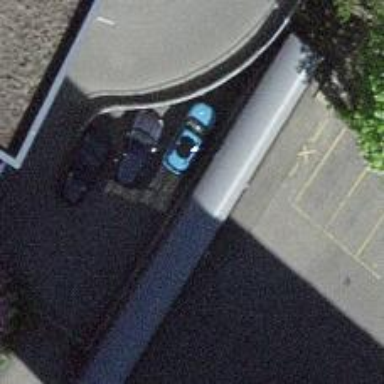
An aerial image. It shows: View of roof of building.